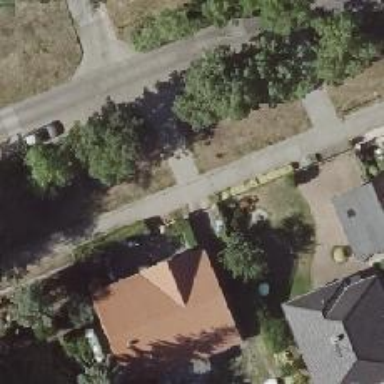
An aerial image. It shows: Concrete driveway designated as service road.